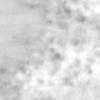
Label: no_change